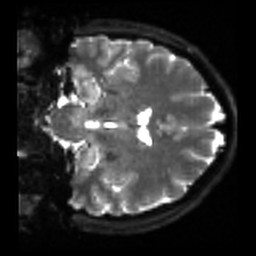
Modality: sbref
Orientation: coronal
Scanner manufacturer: siemens
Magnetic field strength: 3 T
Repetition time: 4 s
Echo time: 0.0594 s